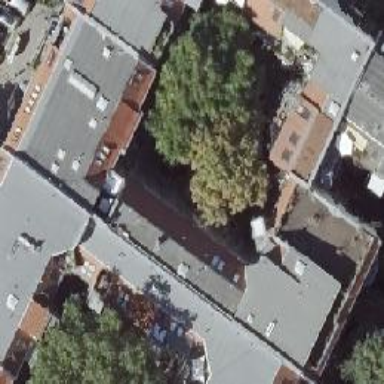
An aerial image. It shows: Residential building with red gambrel roof made of roof tiles. The building itself is grey in color.